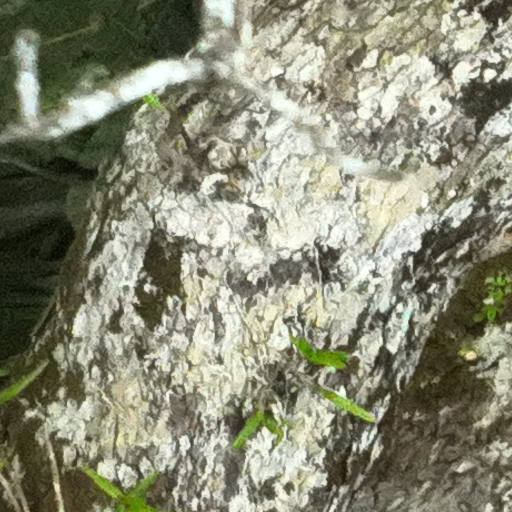
Species: Anacardium excelsum
GBIF accepted scientific name: Anacardium excelsum
Crown area (m\u00b2): 581.272